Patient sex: F
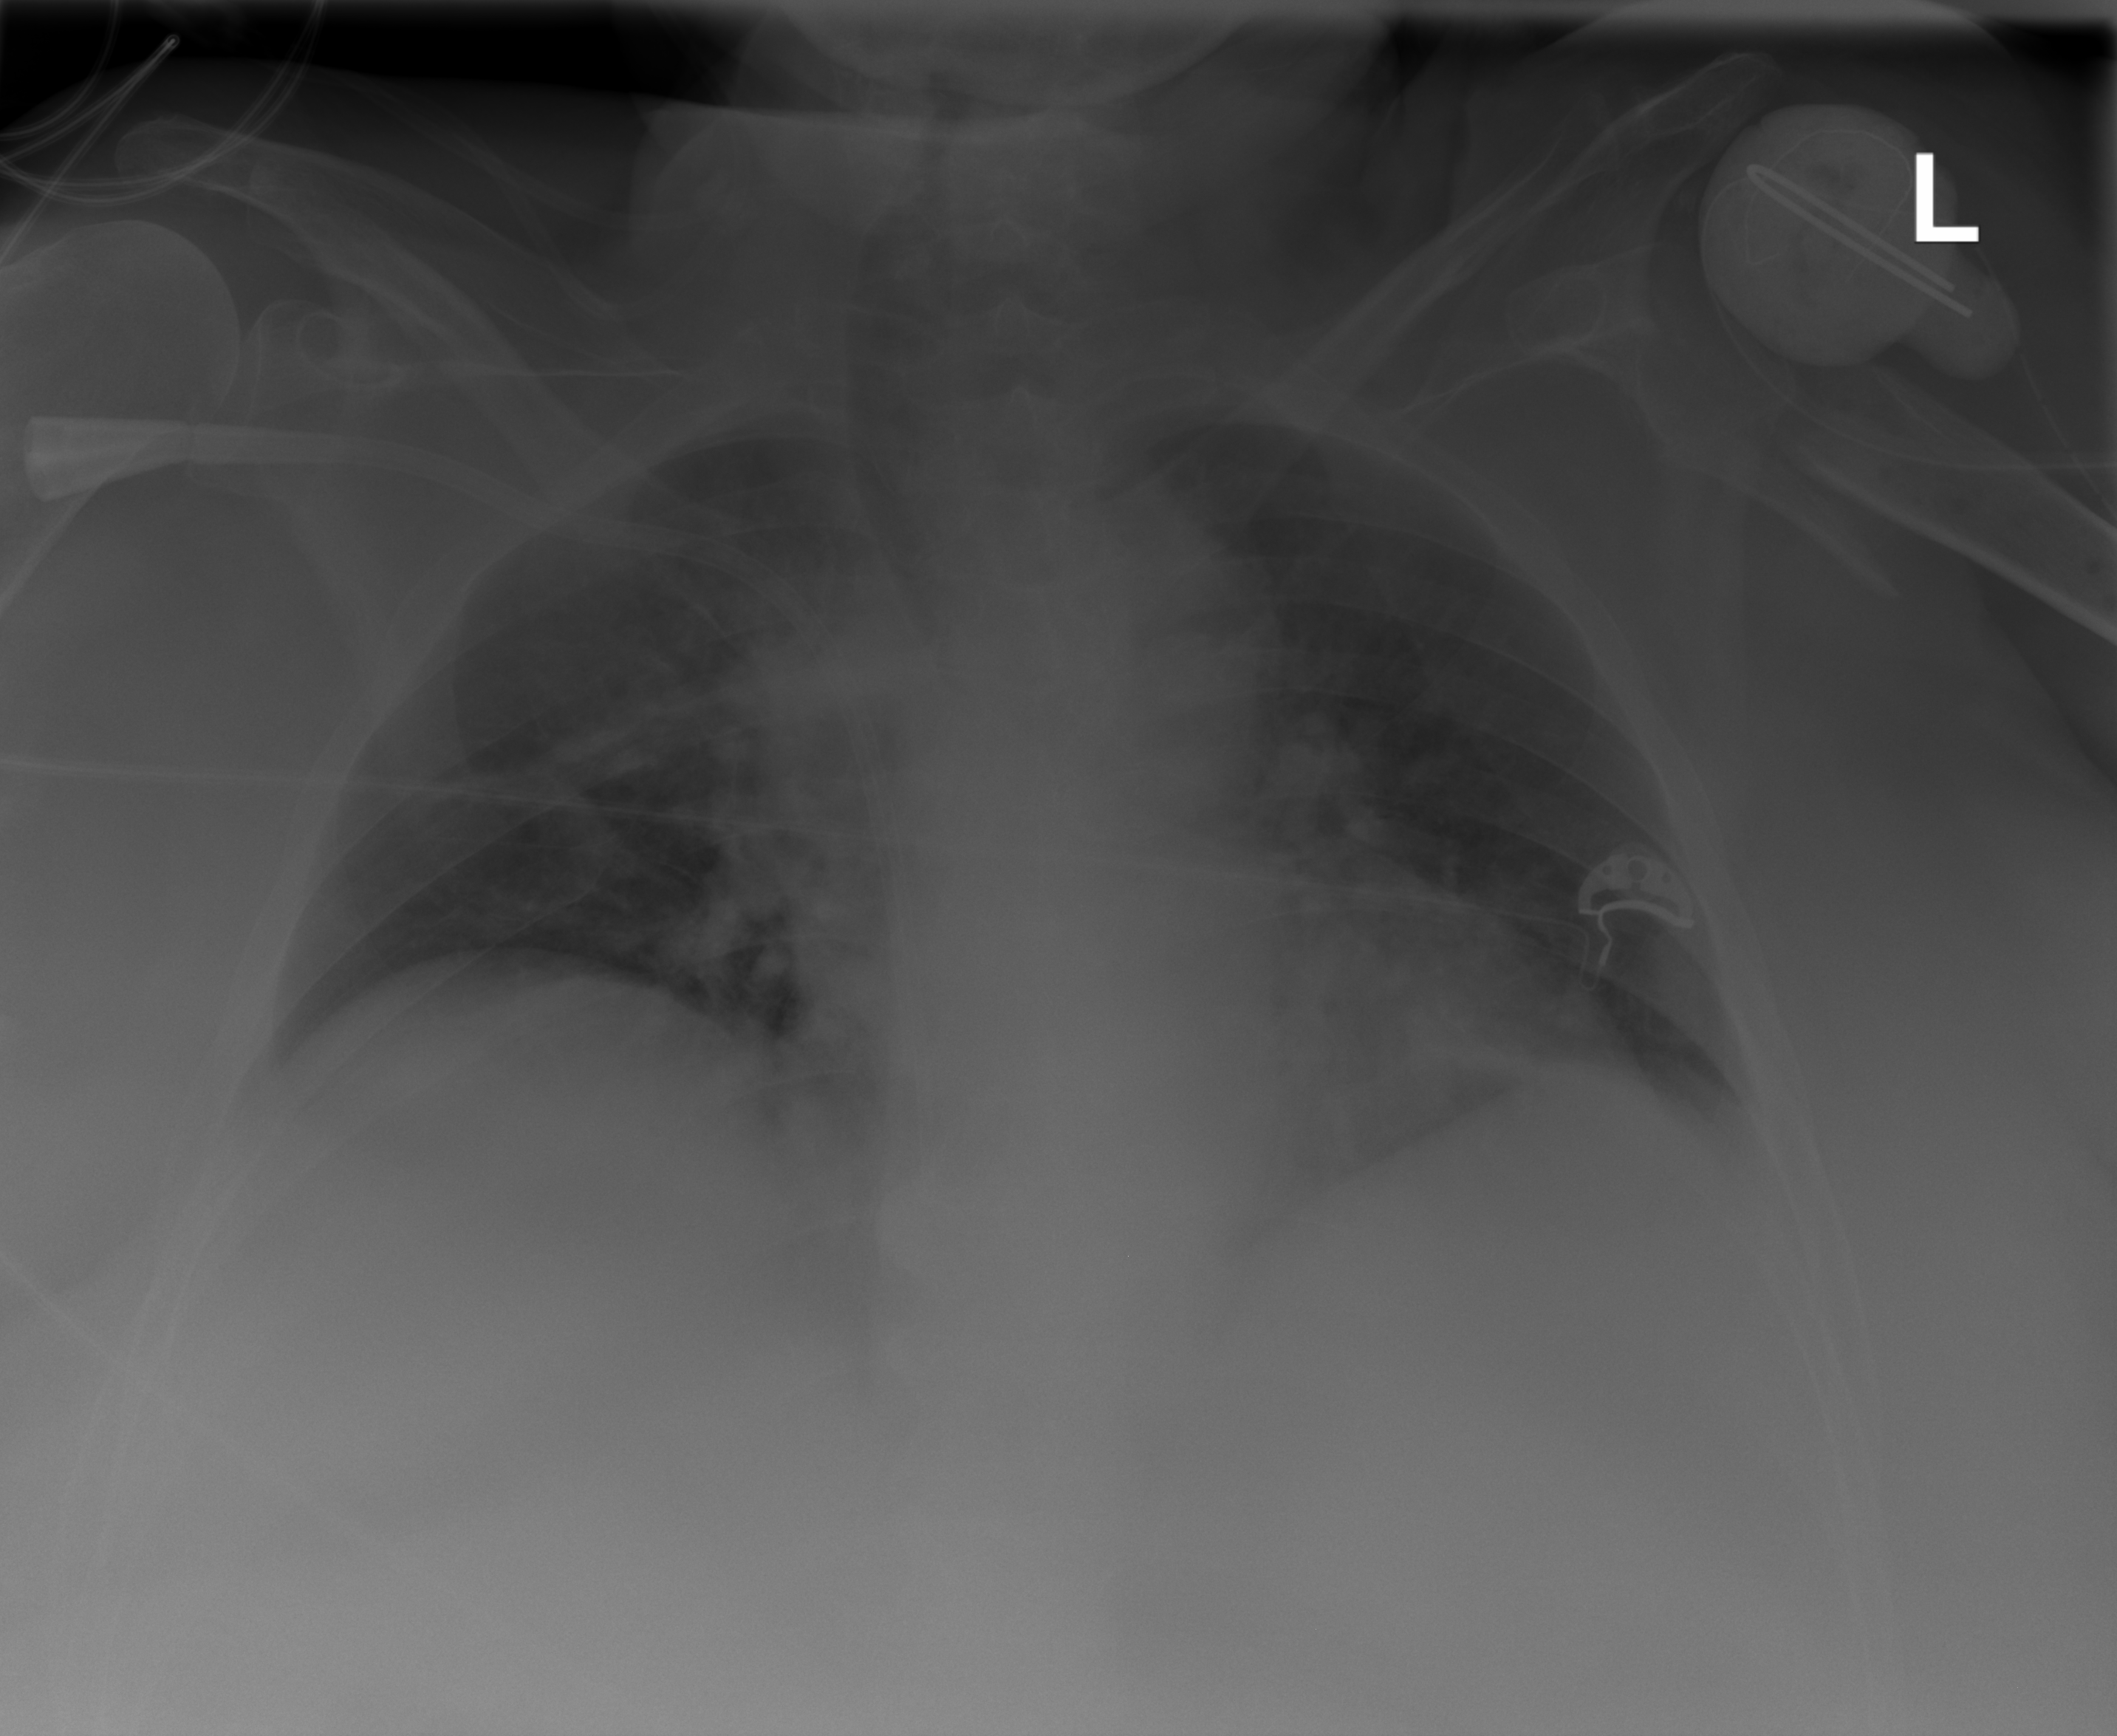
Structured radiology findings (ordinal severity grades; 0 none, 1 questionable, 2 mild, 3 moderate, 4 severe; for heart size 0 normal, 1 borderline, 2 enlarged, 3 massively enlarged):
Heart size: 2
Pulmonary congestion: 0
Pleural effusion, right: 0
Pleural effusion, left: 0
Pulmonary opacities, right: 2
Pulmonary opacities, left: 2
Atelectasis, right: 2
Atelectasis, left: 2